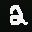
Label: 2